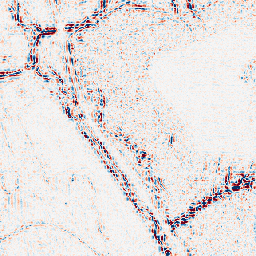
Category: wavelet
Decomposition family: wavelet_biorthogonal
Decomposition parameters: wavelet: bior4.4
level: 2
Upsampling method: area
Upsampling parameters: scale: 4
Upsampling scale: 4